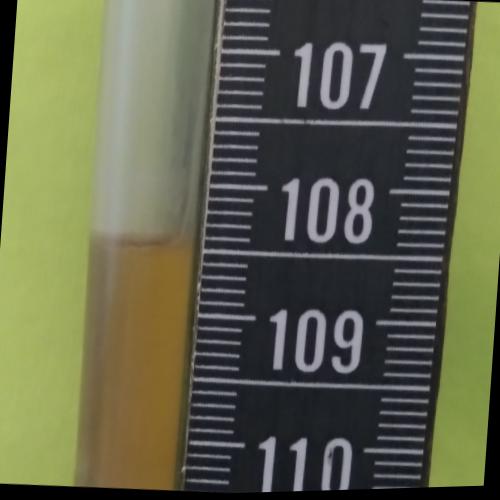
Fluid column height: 108.5 cm